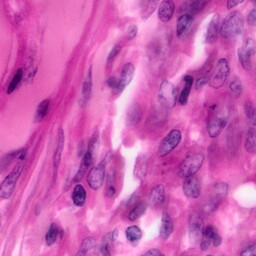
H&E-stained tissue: Pancreatic